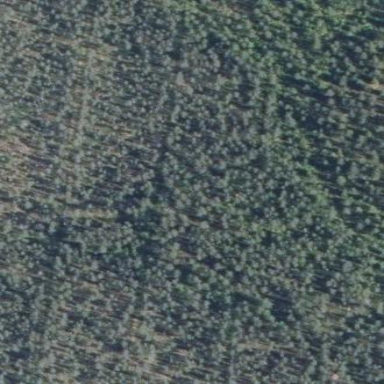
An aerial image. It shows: Woodland consisting mainly of needle-leaved trees.